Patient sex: M
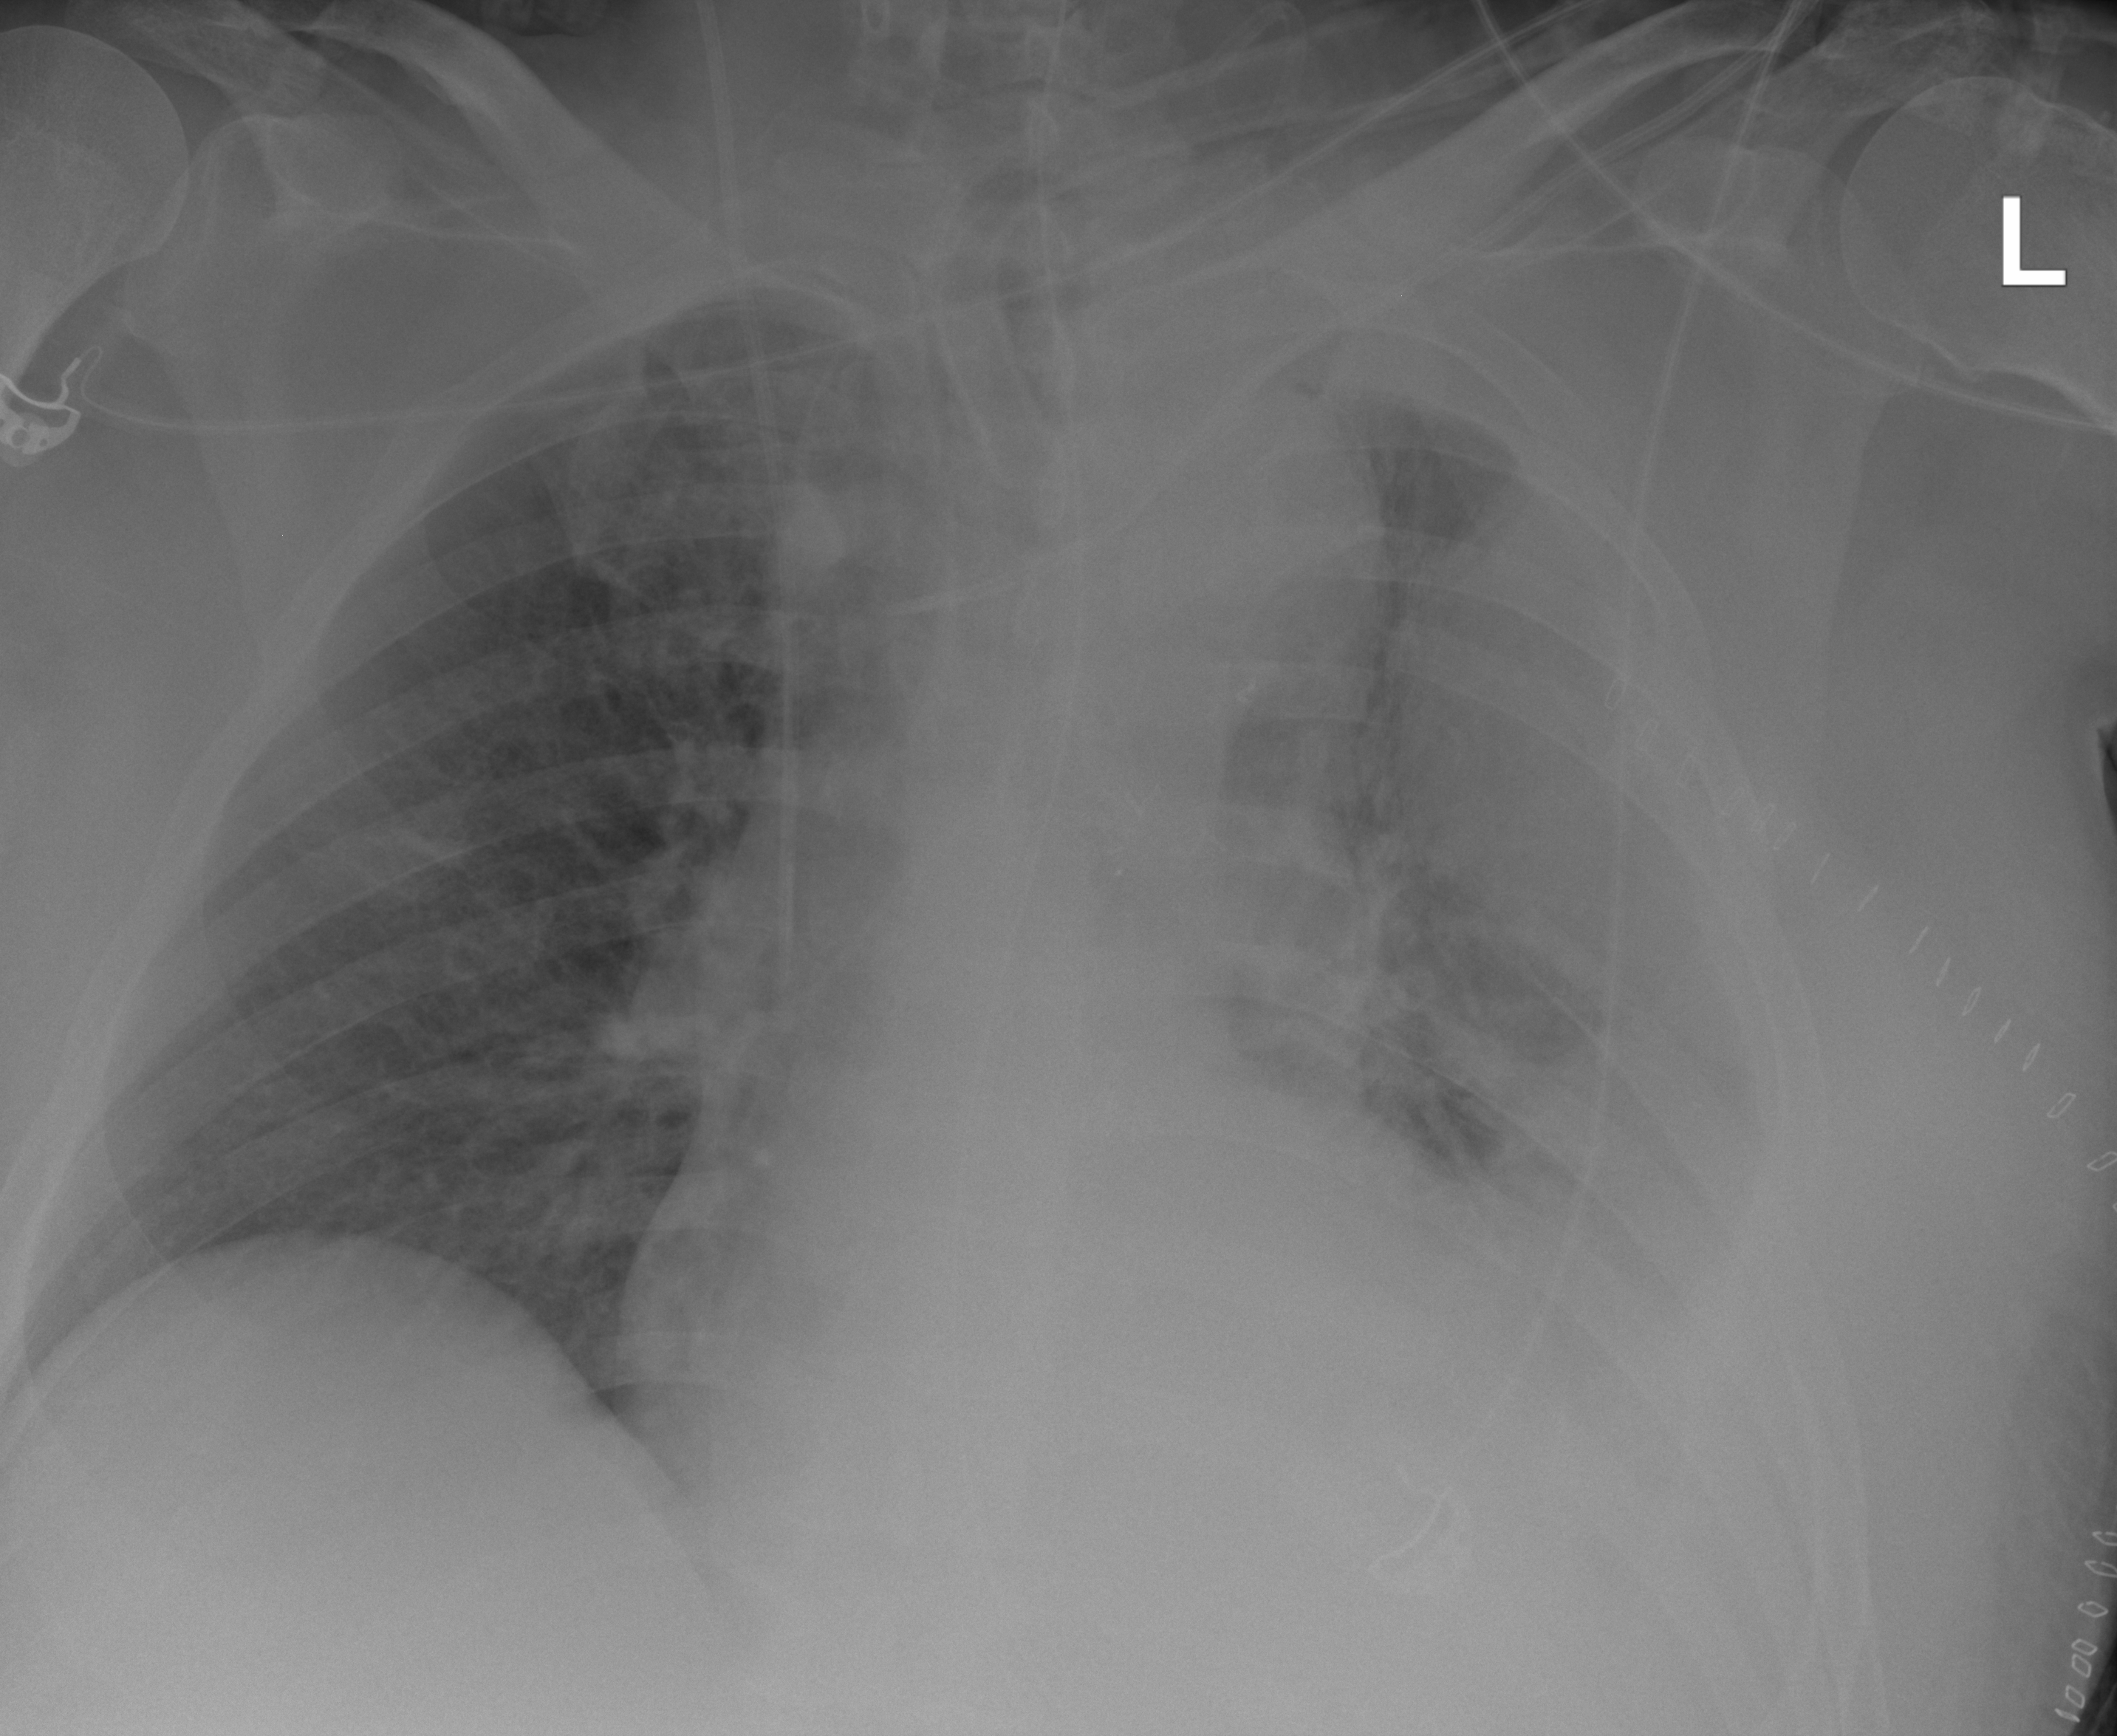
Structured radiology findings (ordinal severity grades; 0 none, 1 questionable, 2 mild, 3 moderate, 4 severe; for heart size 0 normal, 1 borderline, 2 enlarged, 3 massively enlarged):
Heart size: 1
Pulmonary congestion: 0
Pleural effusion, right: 0
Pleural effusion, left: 3
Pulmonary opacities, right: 0
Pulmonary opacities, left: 1
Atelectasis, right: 1
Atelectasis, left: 2